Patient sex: M
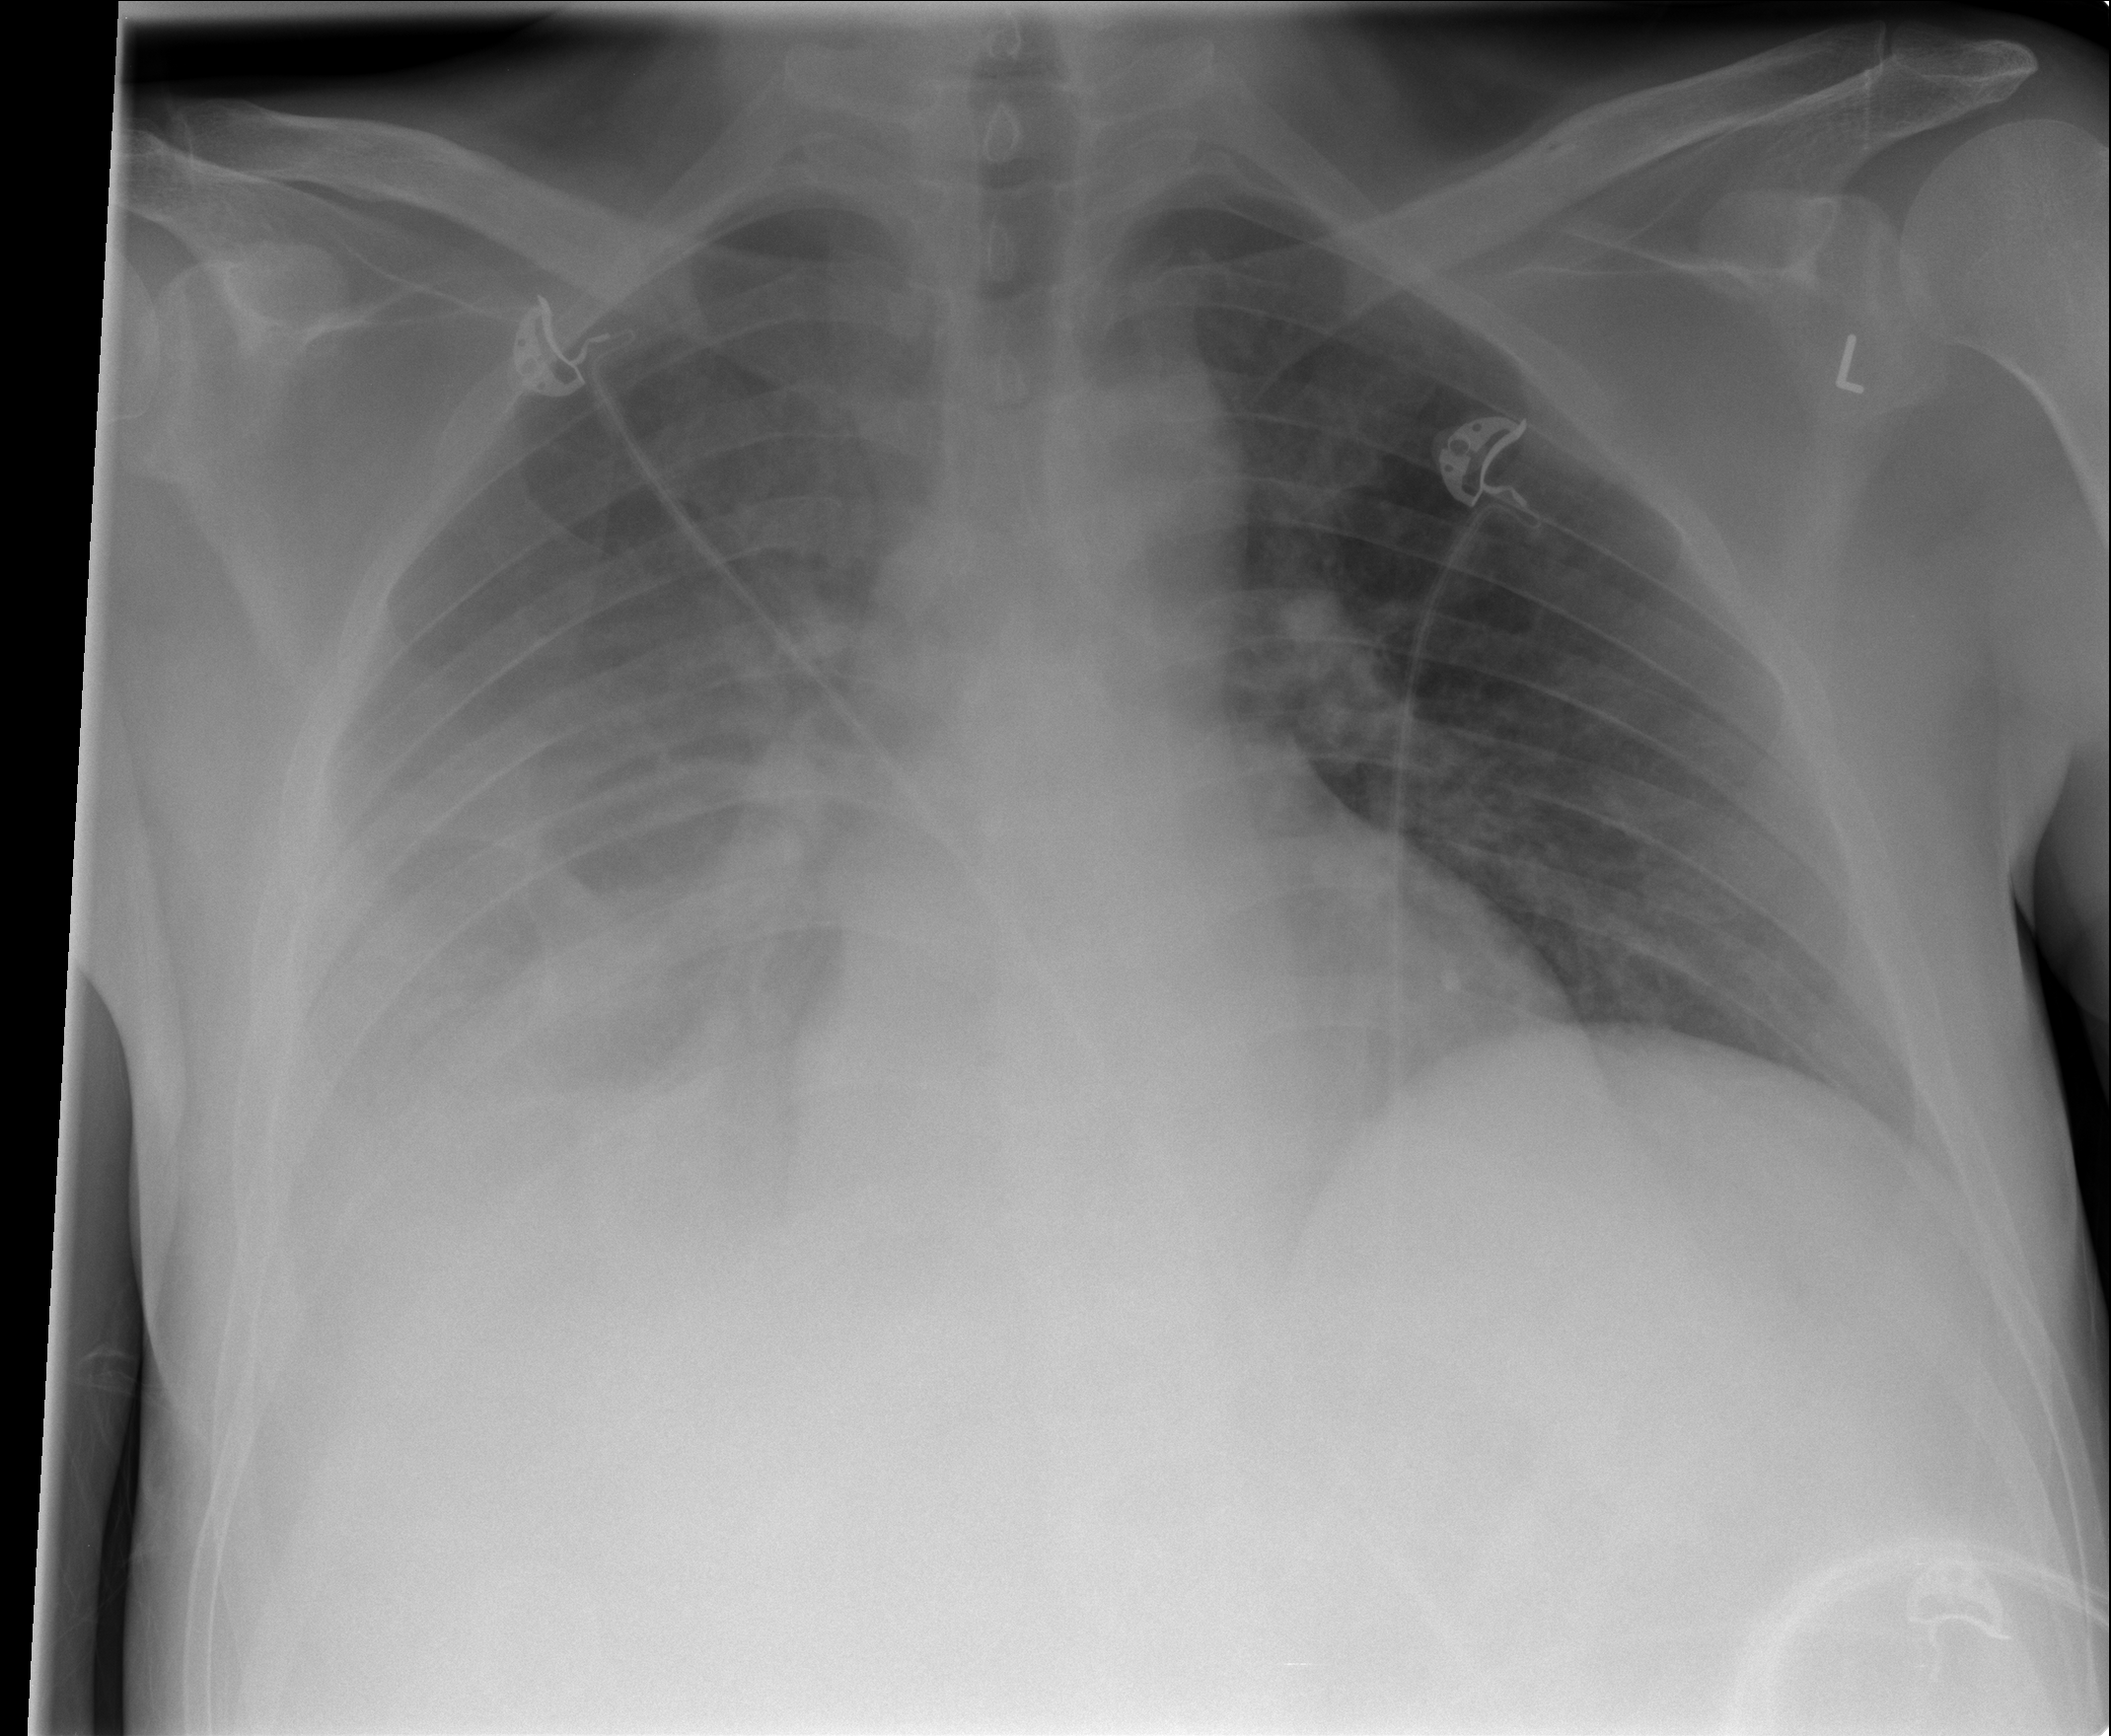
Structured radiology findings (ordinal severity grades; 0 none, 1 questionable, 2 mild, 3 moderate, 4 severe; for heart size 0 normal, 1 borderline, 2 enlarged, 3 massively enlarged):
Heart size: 0
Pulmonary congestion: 0
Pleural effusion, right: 3
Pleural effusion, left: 0
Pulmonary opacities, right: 0
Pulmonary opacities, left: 0
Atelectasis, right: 3
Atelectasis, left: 0